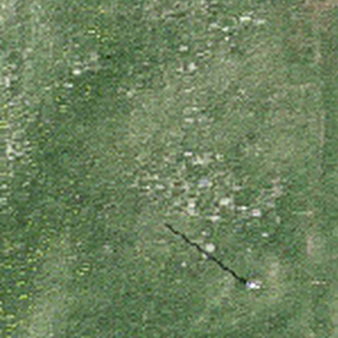
Label: other